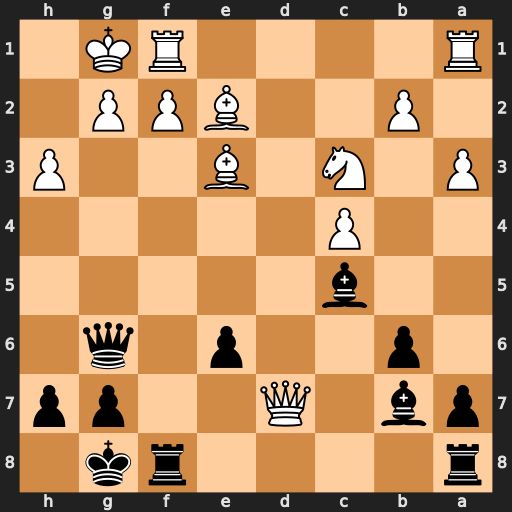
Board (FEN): r4rk1/pb1Q2pp/1p2p1q1/2b5/2P5/P1N1B2P/1P2BPP1/R4RK1
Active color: b
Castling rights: -
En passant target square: -
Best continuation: Qxg2#